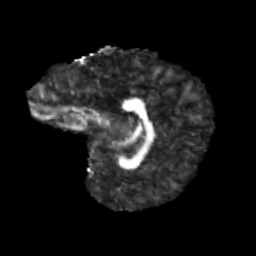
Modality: FA
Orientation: sagittal
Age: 11
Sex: male
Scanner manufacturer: siemens
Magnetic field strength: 3 T
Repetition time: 3.8 s
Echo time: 0.07 s